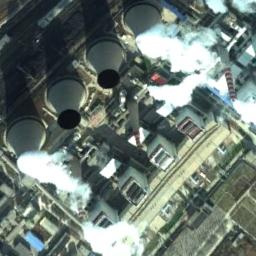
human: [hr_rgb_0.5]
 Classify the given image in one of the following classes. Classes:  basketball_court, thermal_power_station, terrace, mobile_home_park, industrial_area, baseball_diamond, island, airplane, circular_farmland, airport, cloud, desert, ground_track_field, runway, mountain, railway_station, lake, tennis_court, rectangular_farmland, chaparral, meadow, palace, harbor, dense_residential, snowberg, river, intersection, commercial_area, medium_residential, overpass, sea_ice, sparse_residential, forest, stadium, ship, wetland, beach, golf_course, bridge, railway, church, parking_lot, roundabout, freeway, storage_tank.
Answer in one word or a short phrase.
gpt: thermal_power_station